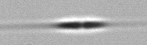
Label: Cylindrotheca